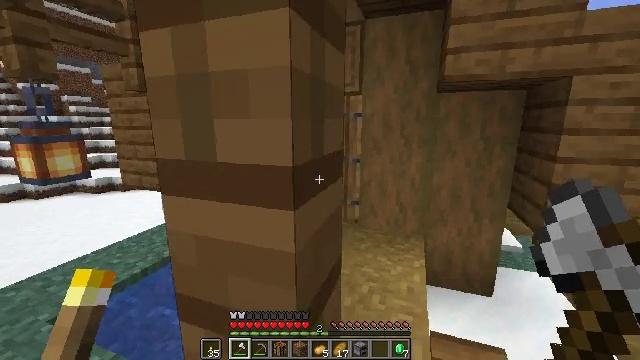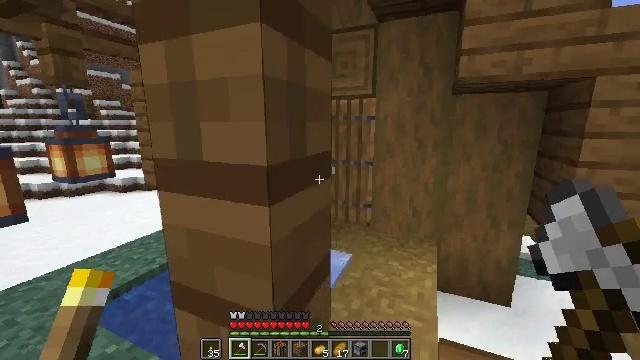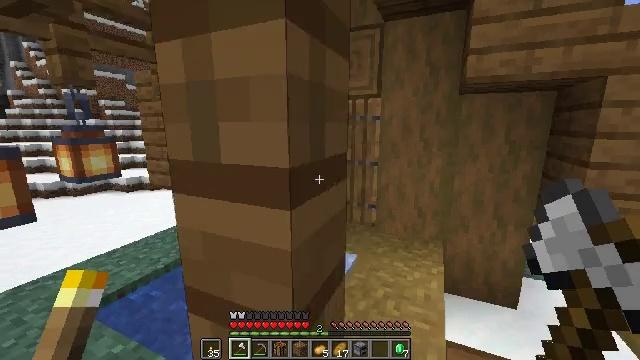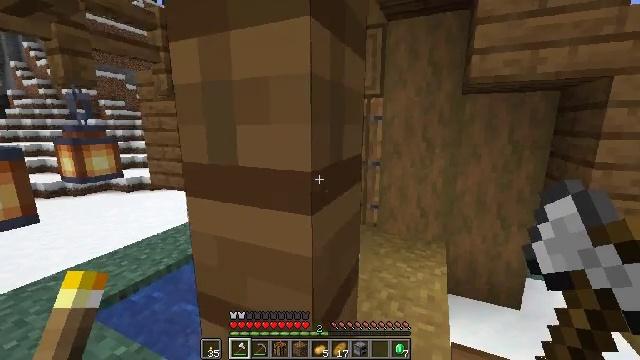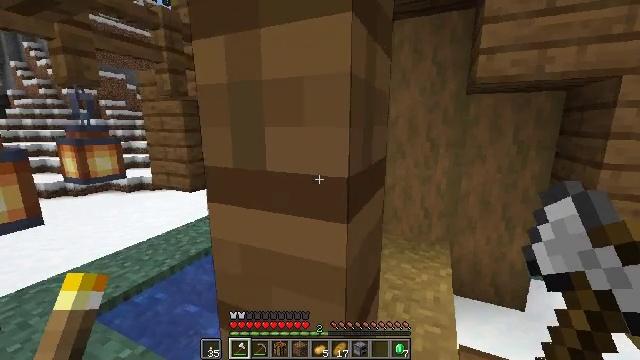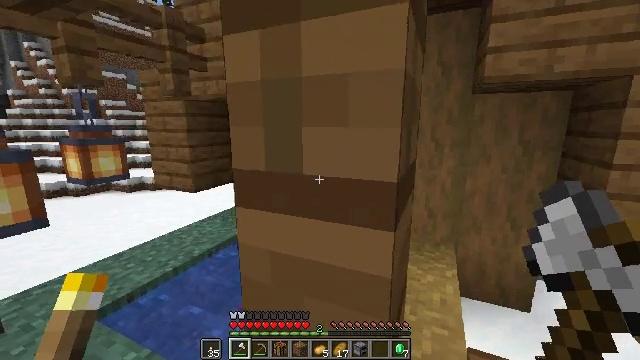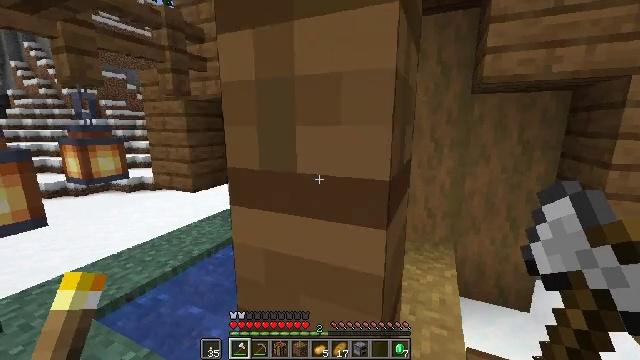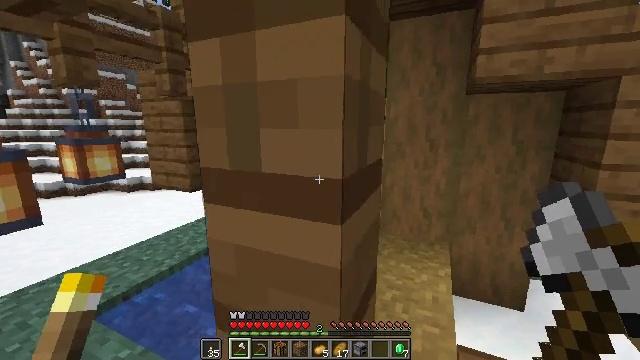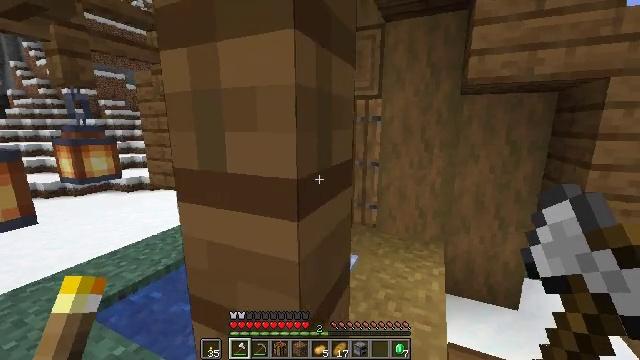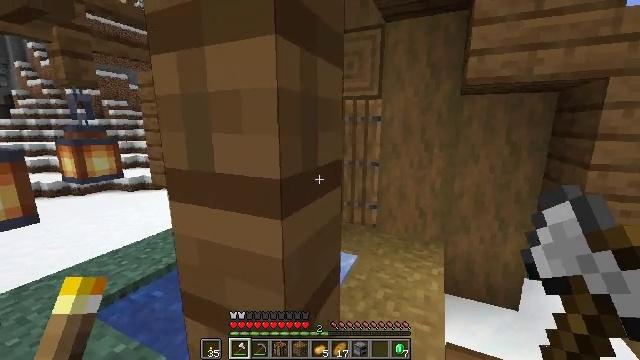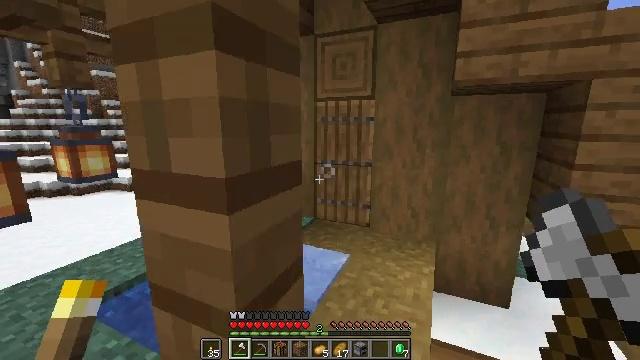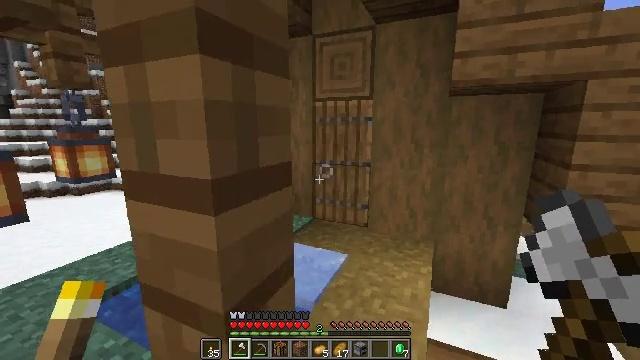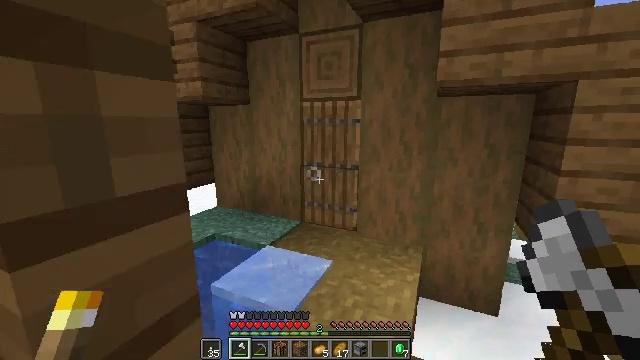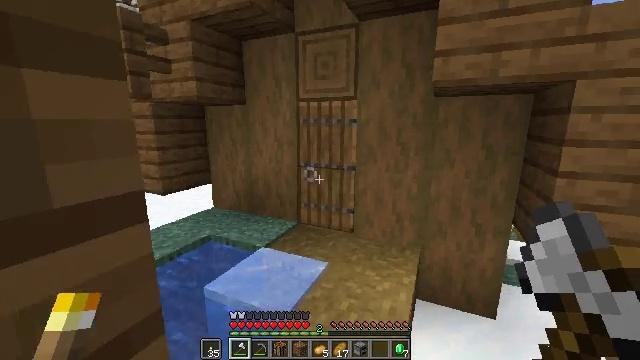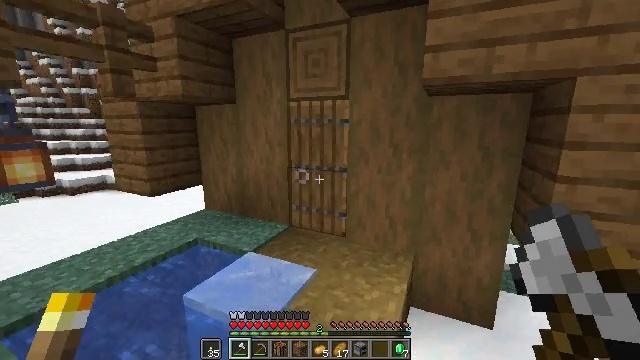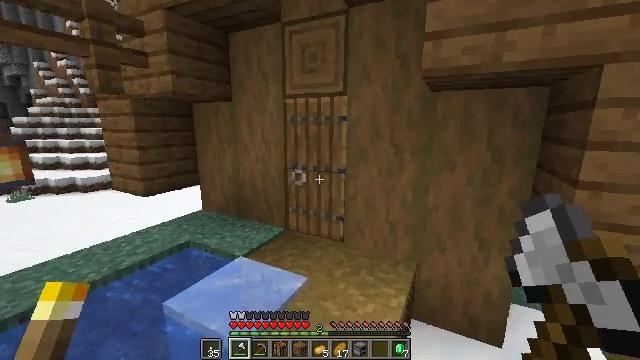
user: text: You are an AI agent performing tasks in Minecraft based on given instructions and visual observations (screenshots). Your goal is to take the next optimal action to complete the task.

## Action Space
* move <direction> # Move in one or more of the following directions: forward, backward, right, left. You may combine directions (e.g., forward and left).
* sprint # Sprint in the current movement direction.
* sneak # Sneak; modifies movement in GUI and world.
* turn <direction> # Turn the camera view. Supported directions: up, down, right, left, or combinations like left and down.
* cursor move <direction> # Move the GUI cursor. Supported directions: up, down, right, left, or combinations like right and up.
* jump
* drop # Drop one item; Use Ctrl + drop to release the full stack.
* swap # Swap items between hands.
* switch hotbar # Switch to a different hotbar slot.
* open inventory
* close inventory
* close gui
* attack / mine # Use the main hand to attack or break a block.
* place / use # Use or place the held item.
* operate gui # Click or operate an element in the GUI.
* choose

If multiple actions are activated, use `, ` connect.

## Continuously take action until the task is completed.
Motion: motion action
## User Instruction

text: Mine the ice block.
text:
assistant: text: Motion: move forward, turn left
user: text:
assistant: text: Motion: move forward
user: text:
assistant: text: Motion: move forward
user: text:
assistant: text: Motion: move forward
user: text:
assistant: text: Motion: move forward and move right
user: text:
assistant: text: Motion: move forward and move right
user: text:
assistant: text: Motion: move forward and move right
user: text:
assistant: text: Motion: move forward and move right
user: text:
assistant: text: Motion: move forward and move right
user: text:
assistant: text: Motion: move forward and move right
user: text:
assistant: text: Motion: move forward and move right
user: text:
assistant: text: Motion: move forward and move right
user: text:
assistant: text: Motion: move forward and move right
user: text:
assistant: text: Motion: move forward and move right
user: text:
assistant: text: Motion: move forward, turn left
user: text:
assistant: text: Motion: move forward, turn left
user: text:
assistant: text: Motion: move forward, use / place
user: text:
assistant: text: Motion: move forward, use / place
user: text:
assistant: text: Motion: move forward, use / place
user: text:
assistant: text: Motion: move forward
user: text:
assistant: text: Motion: move forward
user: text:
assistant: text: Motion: move forward
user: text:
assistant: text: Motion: move forward
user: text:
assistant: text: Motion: move forward
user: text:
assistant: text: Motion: move forward and move left, turn right
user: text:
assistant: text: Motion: move forward and move left, turn right
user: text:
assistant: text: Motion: move forward and move left, turn right
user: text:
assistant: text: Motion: move forward, turn right and down
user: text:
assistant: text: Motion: move forward, turn right and down
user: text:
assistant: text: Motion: move forward, turn right